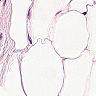
Metastatic tissue present: no